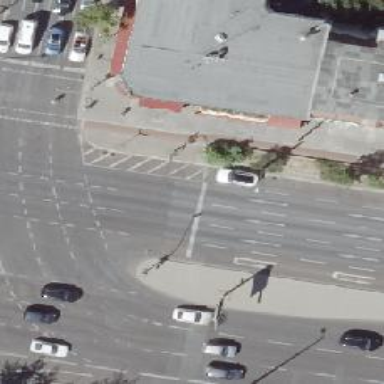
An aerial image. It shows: Road with traffic signals.